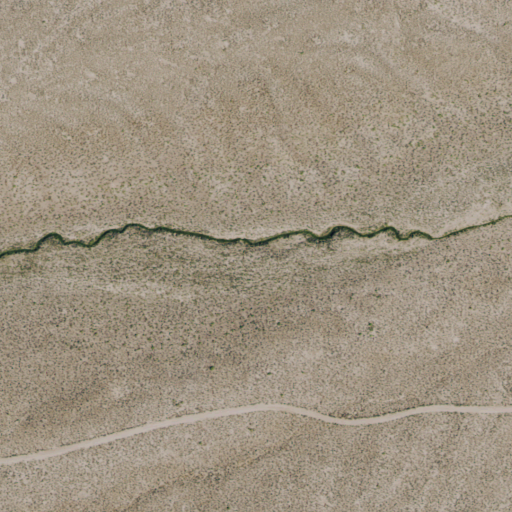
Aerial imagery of valley in Nevada named Corral Canyon containing only shrub